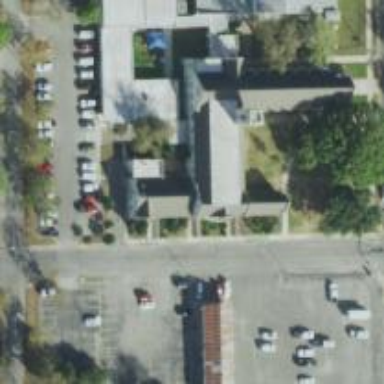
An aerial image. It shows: Beautiful church building.